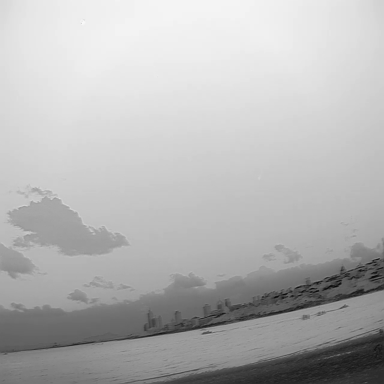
There are three bulk_carriers in the infrared image.